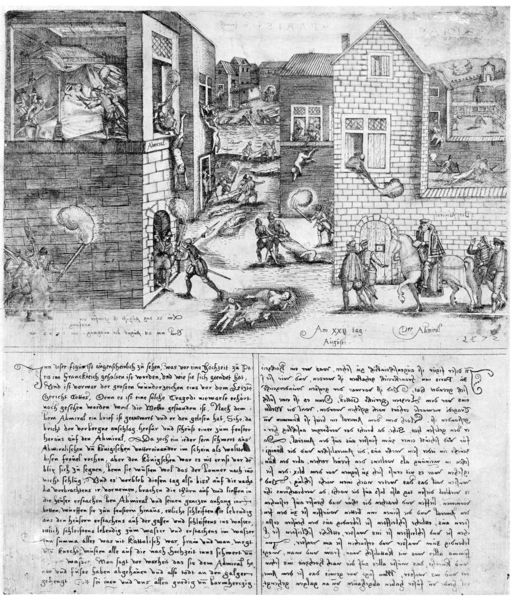
Titel: Jnn diser figur ist augenscheinlich [Incipit]
Standort: Zürich.
Institution: Wickiana
Schlagwörter: feuer, himmel, kampf, weiß, menschen, stadt, fenster, grau, männer, schwarz, strasse, szene, tür, zeichnung, zimmer, dach, gebäude, haus, leute, menge, wand, architektur, mensch, mord, steine, tod, tot, bild, häuser, rauch, paar, blatt, renaissance, pferd, reiter, schornstein, holzschnitt, schrift, liegen, fassade, ort, türen, zwei, dorf, dächer, giebel, mauer, ziegel, grafik, graphik, spalten, platz, ziehen, brand, krieg, not, gefolge, soldaten, tor, buch, burg, druck, stich, seite, illustration, schwarzweiß, schwert, text, uniform, überfall, leichen, tote, waffe, schriftbild, buchdruck, buchseite, rustika, leben, gewehr, antik, kulisse, ereignis, zeilen, gespiegelt, fackel, schwar, handschrift, rettung, stürzen, bauwerk, schuss, zeile, kolumne, schrif, plünderung, eindringlinge, druckschrift, spalte, pech, majuskel, zweigeteilt, kindermord, bethlehem, landsknecht, angreifer, mob, spiegelschrift, fackelön, fezer, pechpfanne, ziegeel, durchsuchung, mittelalter, spoegelschrift